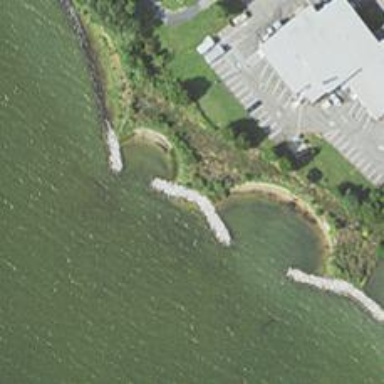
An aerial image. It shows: Breakwater structure.